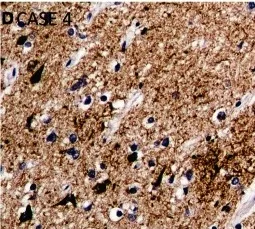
Selected microscopic findings on neuropathological examination. (D) Case 4: Immunohistochemisty showing widespread reactivity against tau-positive neurofibrillary and astrocytic tangles in multiple layers.
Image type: pathology (immunostaining)